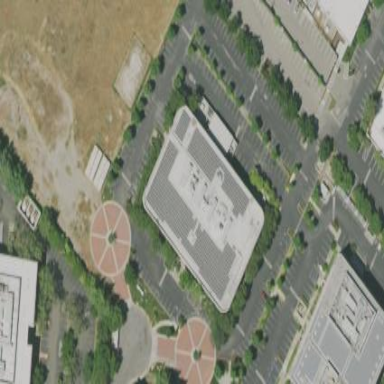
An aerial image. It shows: Office building.